Question: the sorting in mvc kendo grid foreign column sort by values not text

the code is
'''
@Html.Kendo().Grid( _
Of cls.ProductSpecificationM).Name("Grid").Columns(
Sub(i)
i.Bound(Function(p) p.ProductSpecification_ID).Hidden(True)
i.ForeignKey(Function(p) p.Attribute_ID_FK, DirectCast(ViewBag.Attributes, System.Collections.IEnumerable), "Attribute_ID", "Attribute_Name").EditorTemplateName("_Attribute_ID_FK").Title("Name")
i.ForeignKey(Function(p) p.AttributeValue_ID_FK, DirectCast(ViewBag.AttributeValues, System.Collections.IEnumerable), "AttributeValue_ID", "AttributeValue_Name").EditorTemplateName("_AttributeValue_ID_FK").Title("Value")
i.Command(Sub(w)
w.Destroy()
End Sub)
End Sub).ToolBar(Sub(k)
k.Create() : k.Save()
End Sub).Editable(Function(e) e.Mode(GridEditMode.InCell)).Pageable(Function(i) i.Input(True).PageSizes({10, 20, 50, 100, 200, 300, 400}).Refresh(True)).Sortable().Filterable().DataSource( _
Function(p) p.Ajax().PageSize(50).Batch(True).ServerOperation(False).Model(Sub(i)
i.Id(Function(p2) p2.ProductSpecification_ID)
i.Field(Function(p2) p2.Item_ID_Fk).DefaultValue(ViewBag.Id)
i.Field(Function(p2) p2.AttributeValue_ID_FK).DefaultValue(1)
i.Field(Function(p2) p2.Attribute_ID_FK).DefaultValue(1)
End Sub) _
.Read("EditingInline_Read", "Products", New With {.id = ViewBag.Id}) _
.Update(Function(u) u.Action("EditingInline_Update", "Products")) _
.Destroy(Function(update) update.Action("EditingInline_Destroy", "Products")) _
.Create(Function(update) update.Action("EditingInline_Create", "Products"))).Events(Function(e) e.Edit("edit"))
'''
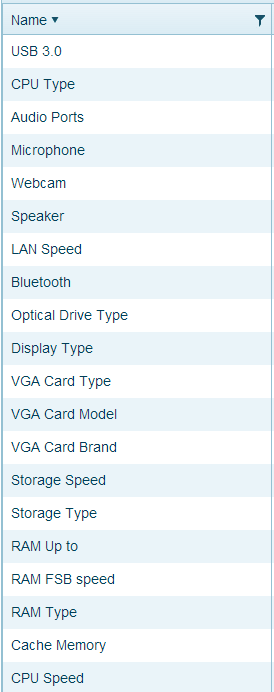
Answer: Looks like kendo doesn't support it. Need to come up with some other solution.
Reponse by <URL>
You can use Grouping if that helps to some extend. <URL>